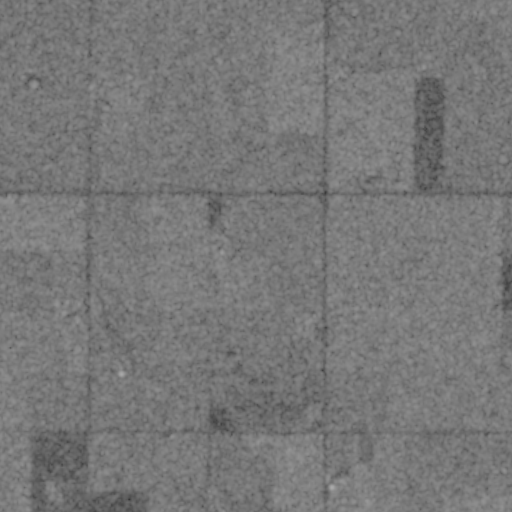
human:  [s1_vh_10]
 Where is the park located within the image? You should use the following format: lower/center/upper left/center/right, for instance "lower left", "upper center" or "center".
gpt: The park is located in the lower center of the image.
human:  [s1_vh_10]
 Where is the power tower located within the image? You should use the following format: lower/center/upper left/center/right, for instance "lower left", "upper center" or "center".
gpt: There is no power tower in the image.

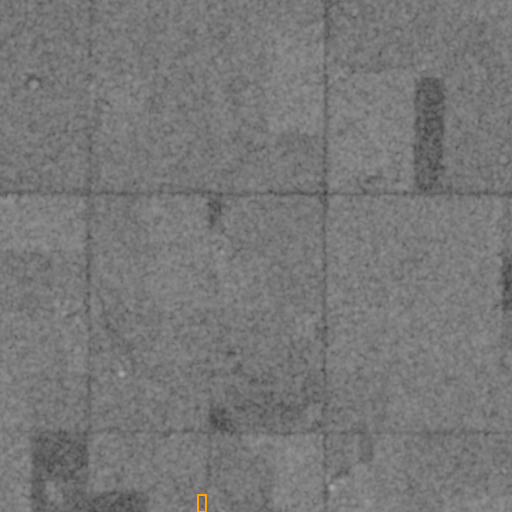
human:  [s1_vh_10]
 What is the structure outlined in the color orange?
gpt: The structure outlined in orange is a park.
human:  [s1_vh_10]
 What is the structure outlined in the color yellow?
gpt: There is no yellow outline.